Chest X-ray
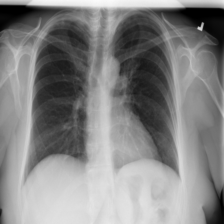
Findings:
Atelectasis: negative
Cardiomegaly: negative
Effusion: negative
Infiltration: negative
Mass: negative
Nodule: negative
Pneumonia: negative
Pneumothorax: negative
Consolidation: negative
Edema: negative
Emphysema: negative
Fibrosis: negative
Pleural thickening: negative
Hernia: negative